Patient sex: F
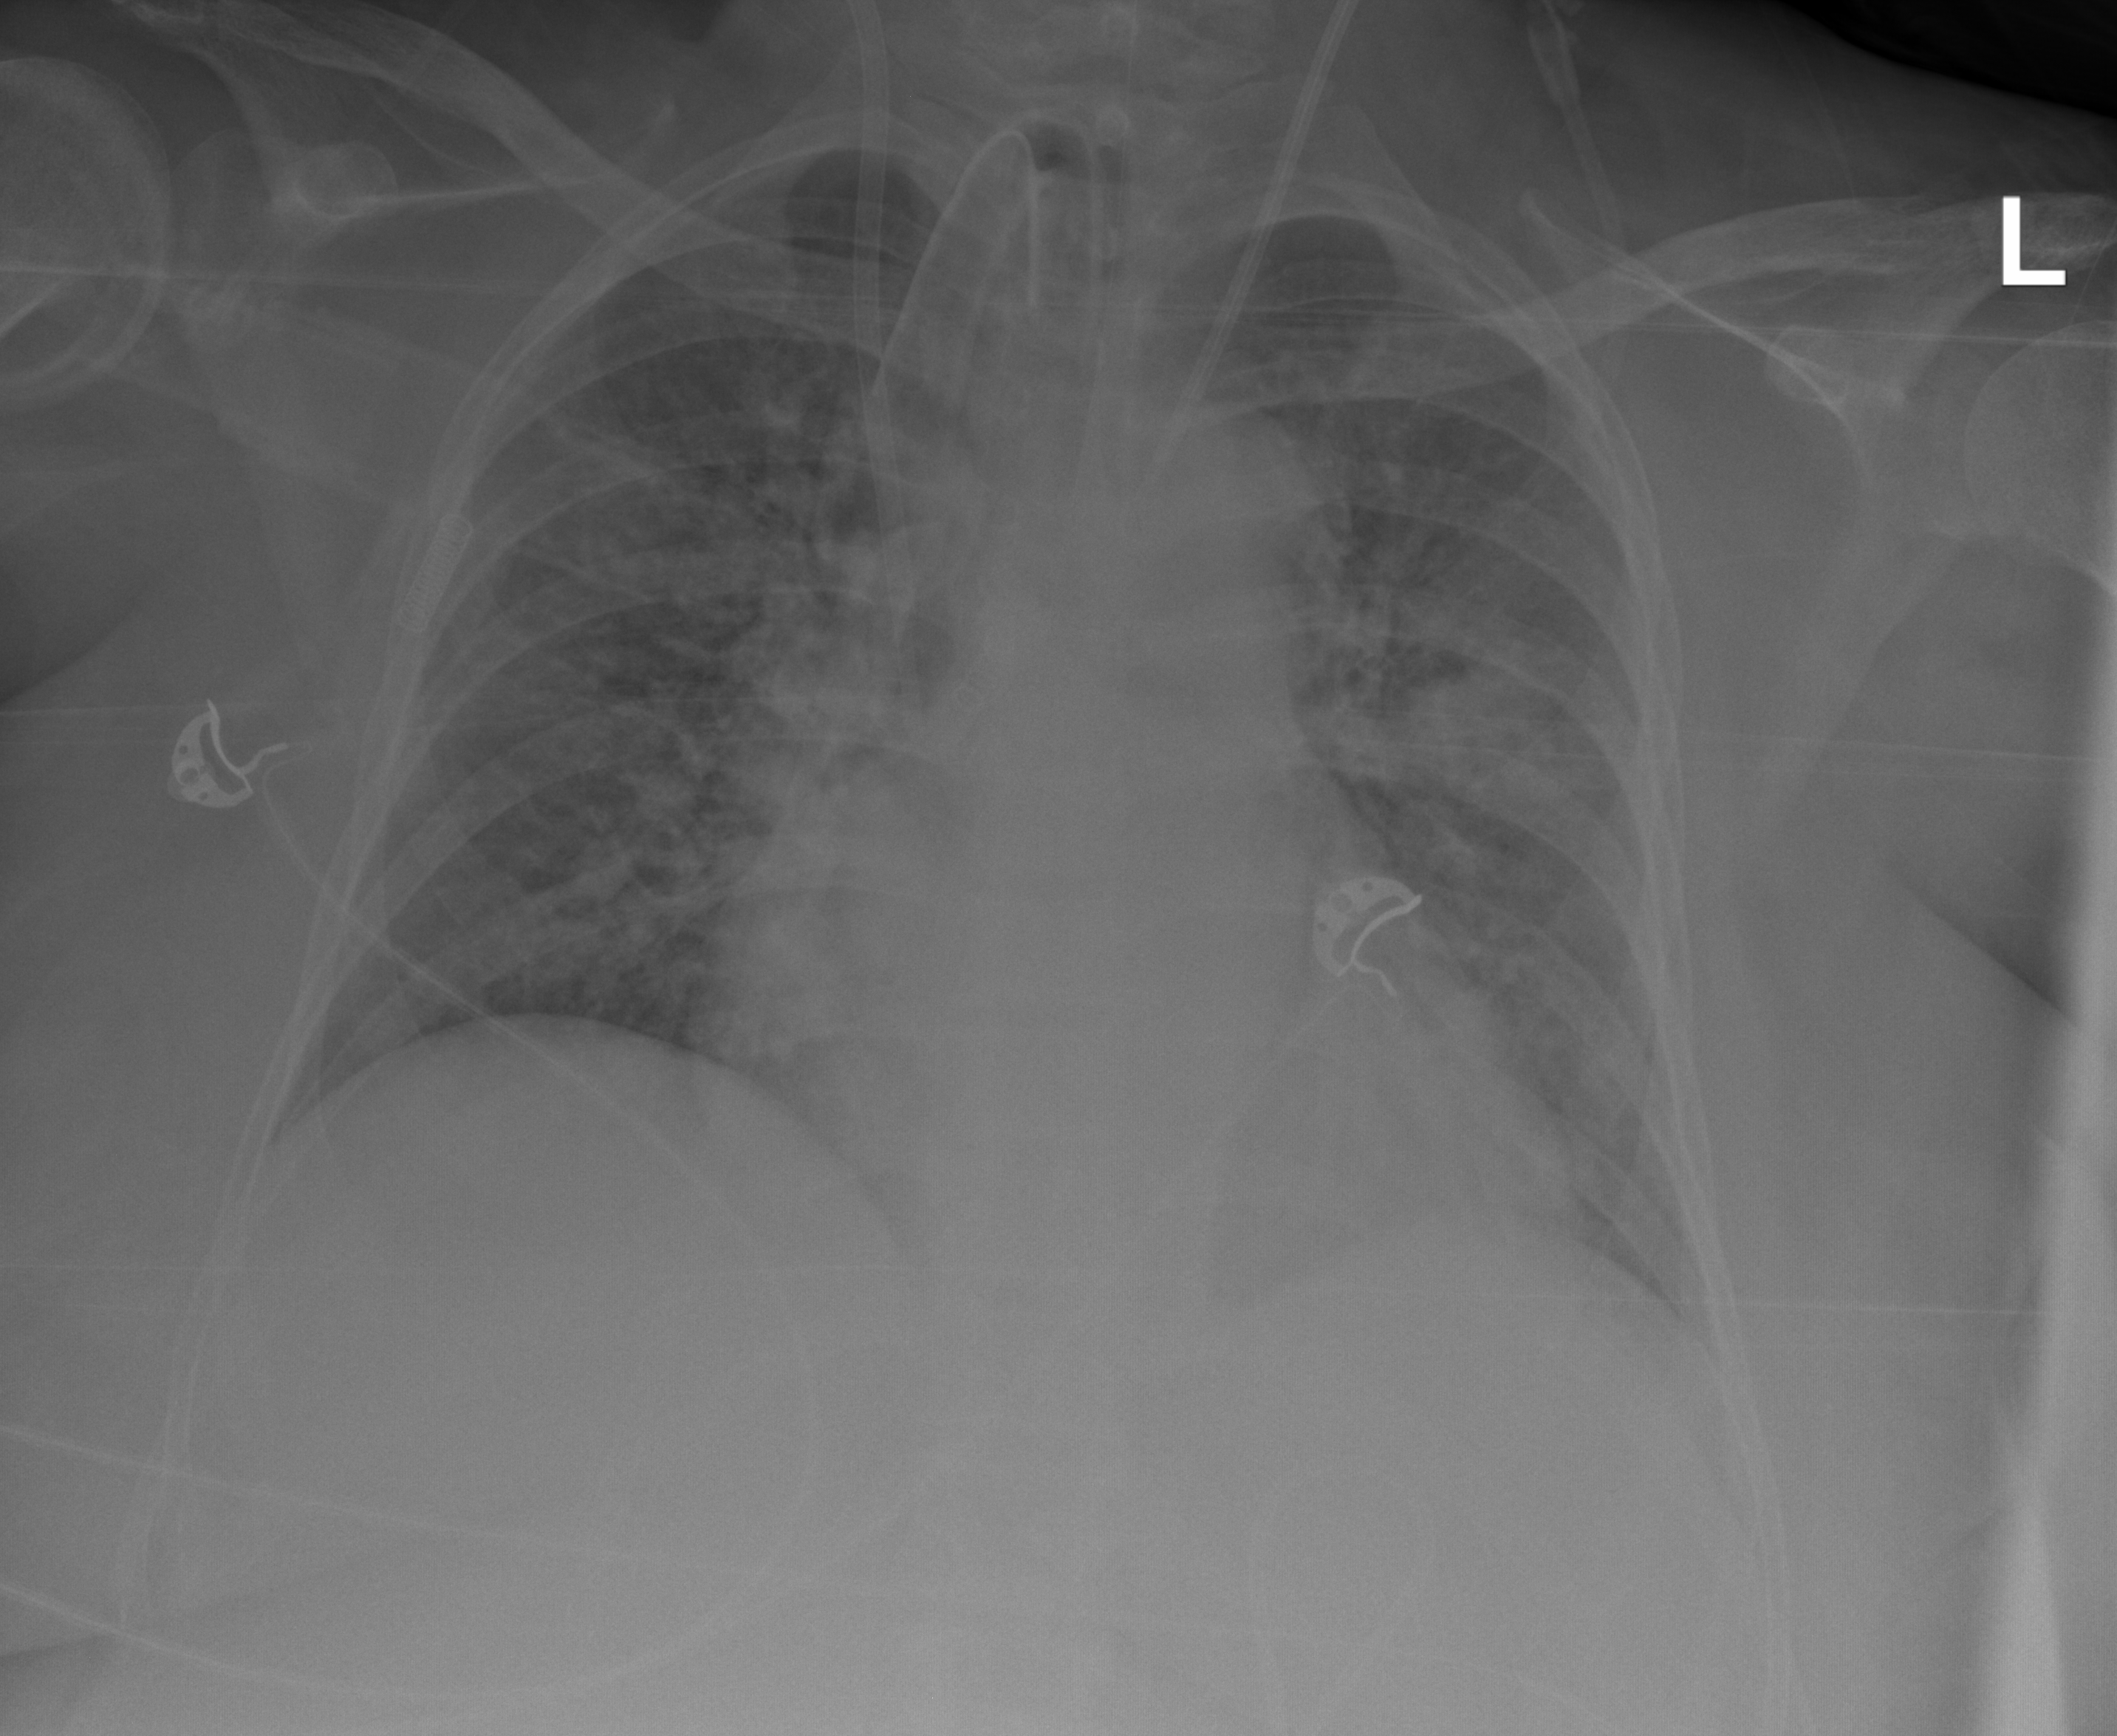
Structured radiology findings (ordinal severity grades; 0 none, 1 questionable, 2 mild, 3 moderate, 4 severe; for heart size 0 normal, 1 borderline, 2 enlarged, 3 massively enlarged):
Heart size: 1
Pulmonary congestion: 2
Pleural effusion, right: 0
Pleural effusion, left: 0
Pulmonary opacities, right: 2
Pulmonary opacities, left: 2
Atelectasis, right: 0
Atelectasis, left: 0